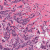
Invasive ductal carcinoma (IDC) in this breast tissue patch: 1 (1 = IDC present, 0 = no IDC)